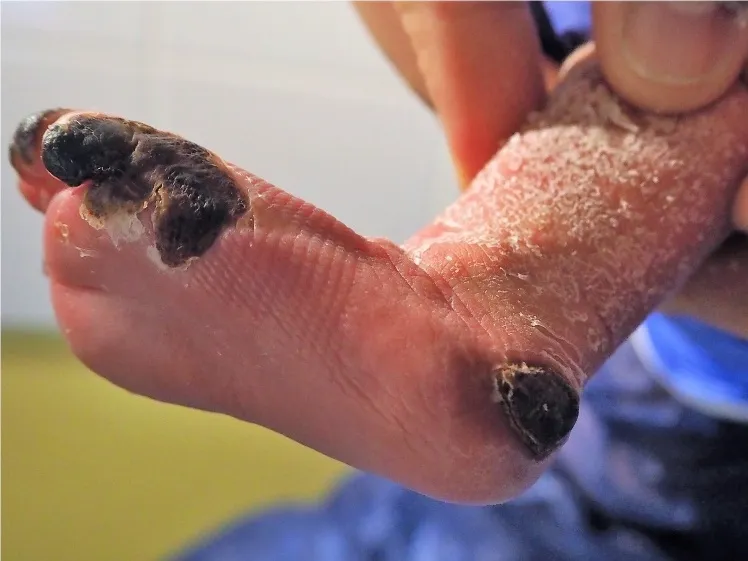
Left foot of a newborn child after superficial partial, deep partial and full thickness burn of the big toe, tip of the third, fourth and fifth toe, lateral foot margin and the heel on the sixth day of treatment with Adaptic.
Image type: medical_photograph (skin_photograph)